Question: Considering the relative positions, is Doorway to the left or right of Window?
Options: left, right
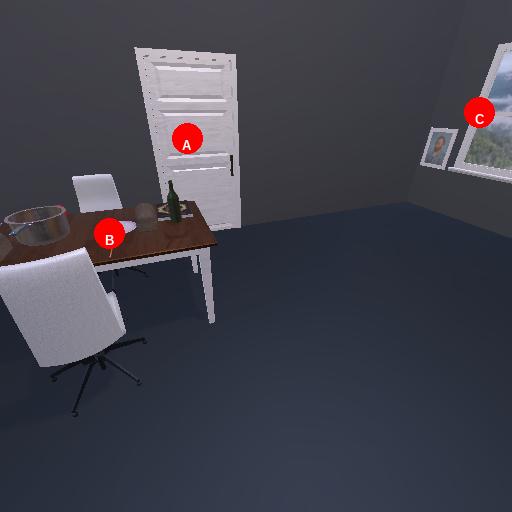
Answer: left